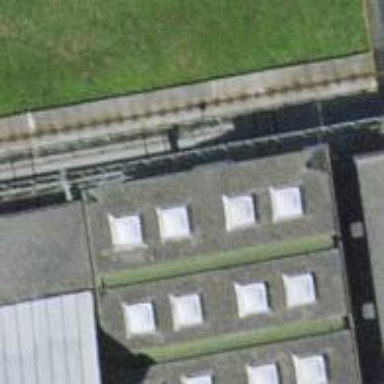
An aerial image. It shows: Narrow-gauge railway with one track passing through yard.